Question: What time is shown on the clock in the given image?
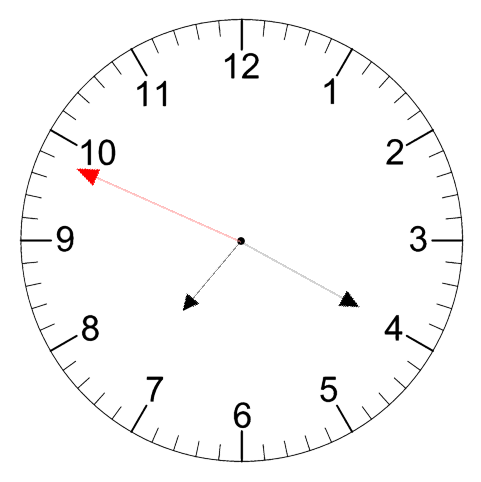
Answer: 07:19:49